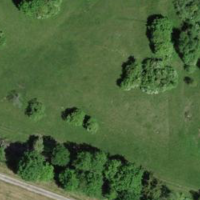
EUNIS habitat code: 57
Species observed at this site:
Tettigonia viridissima
Neotinea ustulata